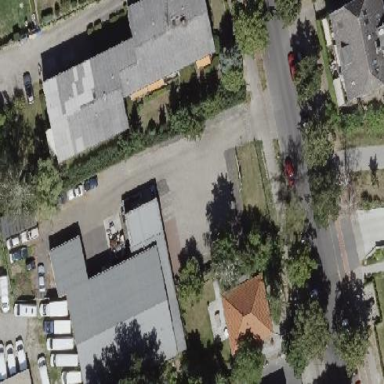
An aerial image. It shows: Commercial building.